Question: iOS frequently crashes with infinite recursion with following stack:
'''
#7801 0x01c96241 in _writeJSONValue ()
#7802 0x01c9a660 in ___writeJSONArray_block_invoke ()
#7803 0x04bbad86 in __53-[__NSArrayM enumerateObjectsWithOptions:usingBlock:]_block_invoke ()
#7804 0x04bbac92 in -[__NSArrayM enumerateObjectsWithOptions:usingBlock:] ()
#7805 0x04b37ca5 in -[NSArray enumerateObjectsUsingBlock:] ()
....
#7822 0x04bbac92 in -[__NSArrayM enumerateObjectsWithOptions:usingBlock:] ()
#7823 0x04b37ca5 in -[NSArray enumerateObjectsUsingBlock:] ()
#7824 0x01c9a571 in _writeJSONArray ()
#7825 0x01c96241 in _writeJSONValue ()
#7826 0x01c95f9d in -[_NSJSONWriter dataWithRootObject:options:error:] ()
#7827 0x01c98b57 in +[NSJSONSerialization dataWithJSONObject:options:error:] ()
#7828 0x001a7ec8 in ptrIntPtrParamHandler at /Users/jenkins/workspace/iOS v3 Agent -
'''

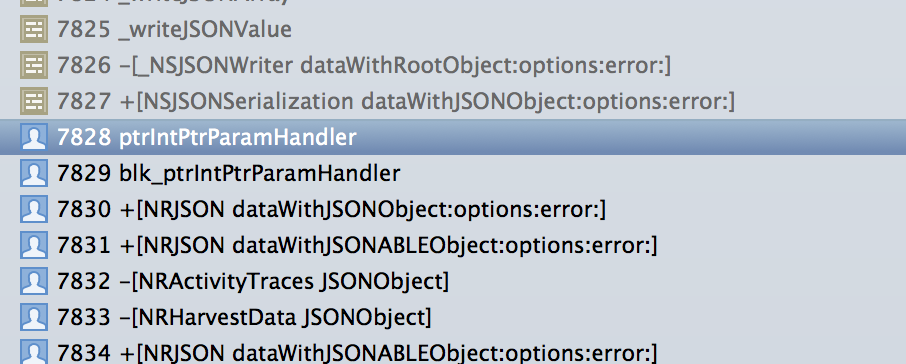
Answer: This looks like an old bug with the agent (pre-v3.252). An update to the latest version of New Relic should fix this.